Question: I have a very simple HTML email template - just used for testing - and it has 5 columns with one word in, the problem is in Outlook 2013 the first column is always mis-aligned vertically. Here is the HTML.
'''
<!DOCTYPE html>
<html><body>
<table width="95%" cellpadding="0" cellspacing="0" border="0" id="wrapper_table" style="border-collapse: collapse; border-spacing: 0; vertical-align: top; height: 100%; width: 100%;"><tbody><tr><td style="font-weight: normal; text-align: left; vertical-align: top;">
<table width="600" cellpadding="0" cellspacing="0" border="0" id="content_1" style="border-collapse: collapse; border-spacing: 0; vertical-align: top;"><tr><td style="font-weight: normal; text-align: left; vertical-align: top;">
<table width="100%" cellpadding="0" cellspacing="0" border="0" id="test" style="border-collapse: collapse; border-spacing: 0; vertical-align: top;"><tr><td style="font-weight: normal; text-align: left; vertical-align: top; border: 1px solid black;">
Row
</td>
<td style="font-weight: normal; text-align: left; vertical-align: top; border: 1px solid black;">
Row
</td>
<td style="font-weight: normal; text-align: left; vertical-align: top; border: 1px solid black;">
Row
</td>
<td style="font-weight: normal; text-align: left; vertical-align: top; border: 1px solid black;">
Row
</td>
<td style="font-weight: normal; text-align: left; vertical-align: top; border: 1px solid black;">
Row
</td>
</tr></table></td>
</tr></table></td>
</tr></tbody></table></body></html>
'''
The result in Outlook 2013 is:

This is the code output from Outlook
'''
<!DOCTYPE html><br />
<html><body> <br />
<table width="95%" cellpadding="0" cellspacing="0" border="0" id="wrapper_table" style="border-collapse: collapse; border-spacing: 0; vertical-align: top; height: 100%; width: 100%;"><tbody><tr><td style="font-weight: normal; text-align: left; vertical-align: top;"><br />
<table width="600" cellpadding="0" cellspacing="0" border="0" id="content_1" style="border-collapse: collapse; border-spacing: 0; vertical-align: top;"><tr><td style="font-weight: normal; text-align: left; vertical-align: top;"><br />
<table width="100%" cellpadding="0" cellspacing="0" border="0" id="test" style="border-collapse: collapse; border-spacing: 0; vertical-align: top;"><tr><td style="font-weight: normal; text-align: left; vertical-align: top; border: 1px solid black;"><br />
Row<br />
</td><br />
<td style="font-weight: normal; text-align: left; vertical-align: top; border: 1px solid black;"><br />
Row<br />
</td><br />
<td style="font-weight: normal; text-align: left; vertical-align: top; border: 1px solid black;"><br />
Row<br />
</td><br />
<td style="font-weight: normal; text-align: left; vertical-align: top; border: 1px solid black;"><br />
Row<br />
</td><br />
<td style="font-weight: normal; text-align: left; vertical-align: top; border: 1px solid black;"><br />
Row<br />
</td><br />
</tr></table></td><br />
</tr></table></td><br />
</tr></tbody></table></body></html><br />
'''
The problem is related to all the extra BR tags that outlook adds, but what can I do about it?
Thanks!
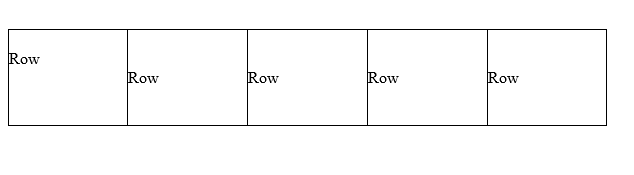
Answer: As far as I know, external styles are not supported in emails, and styles must be applied inline per tag. Have you tried adding 'valign="top"' on each of the nested tds?
'''
<td valign="top">
Row
</td>
'''
You might also try closing up any whitespace that's nested within your tags, for example:
'''
<td valign="top">Row</td>
'''